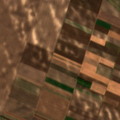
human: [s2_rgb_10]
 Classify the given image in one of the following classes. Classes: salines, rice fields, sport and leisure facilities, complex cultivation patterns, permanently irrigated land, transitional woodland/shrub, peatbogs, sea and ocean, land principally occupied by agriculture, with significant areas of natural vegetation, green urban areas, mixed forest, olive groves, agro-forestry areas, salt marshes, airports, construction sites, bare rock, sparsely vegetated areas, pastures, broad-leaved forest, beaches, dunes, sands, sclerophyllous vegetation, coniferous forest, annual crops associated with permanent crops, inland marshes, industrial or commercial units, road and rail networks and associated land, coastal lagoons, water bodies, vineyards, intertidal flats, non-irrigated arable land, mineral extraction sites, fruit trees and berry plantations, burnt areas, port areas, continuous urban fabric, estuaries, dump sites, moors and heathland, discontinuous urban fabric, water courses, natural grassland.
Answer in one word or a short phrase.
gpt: non-irrigated arable land